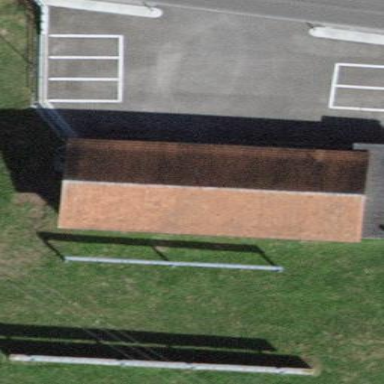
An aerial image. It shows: Shooting sport building.